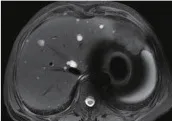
Imaging changes before (2022.02.14), at the onset of organ damage (2023.08.16), and 6 months (2024.02.09) after discontinuation of the amiodarone. (E-J) After 2 years (2023.08.16) of oral treatment with amiodarone, chest CT showed diffuse ground-glass shadows and fine reticular shadows in both lungs, with thickening of the interlobular septum, which was more significant than before; the density of the liver was markedly higher than before, with a CT value of about 145 HU. MRI of the liver showed the hepatic parenchyma was isointense on T1WI, and isointense on the fat-suppressed sequence of T2WI.
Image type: radiology (mri)